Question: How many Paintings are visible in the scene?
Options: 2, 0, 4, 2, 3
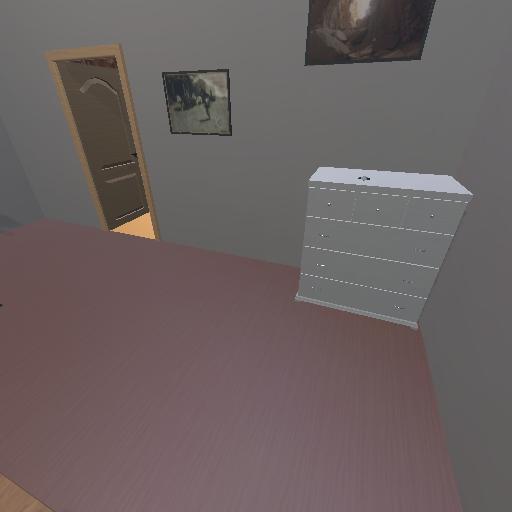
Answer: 2